Question: In wxpython I can use a staticbox in combination with a staticboxsizer to make a box with a title around a widget, like this:

I am fairly new to qt and don't know all the widgets, so maybe I'm missing something trivial, but how can I implement this in pyqt/pyside?
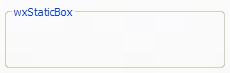
Answer: It's called a <URL>:

You can either create it via a GUI editor (my preferred method), or you can create a 'QGroupBox()' object in Python and add it to your window's layout.